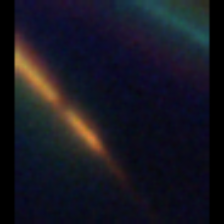
Taxon: Psuedo-nitzschia
Group: Diatoms